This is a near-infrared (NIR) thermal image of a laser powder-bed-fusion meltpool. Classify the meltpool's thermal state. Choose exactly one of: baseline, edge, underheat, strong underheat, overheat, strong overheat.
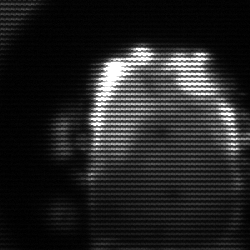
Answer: baseline